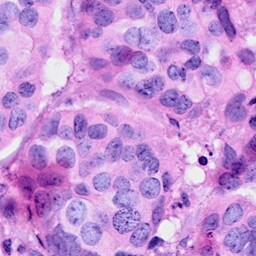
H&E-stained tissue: Breast